Question: I want to match a product number (column 1) and a year (column 2) for Country A with the same product and year for Country B to be able to subtract the corresponding trade numbers (column 3 minus column 6) for the countries in that year and in that product. When no counterpart is found I want that post to be thrown out.
In the example in the link below I have manually done this until row 22 (except subtracting the trade figures). The row below (23) for instance says that product 030420 was traded in 1995 at value 2.823, but no trade in that product in that year is recorded in country B, so that post I want deleted. Correspondingly, in Country B, trade of product 030420 is recorded in 1994, but there is no counterpart in country A, so that post also should be deleted.
Even though the data in the example below is shown in excel (I tried to solve this in excel but it got tricky) I now have the data stored in a matrix in Matlab and want to write a code for it, but I'm quite new to Matlab/coding. In words it might be something like:
- - -
And then of course repeat the procedure for the rest of the sample.
Example:

If anyone feels like reading this shorter essay and have any suggestions it'd be much appreciated.
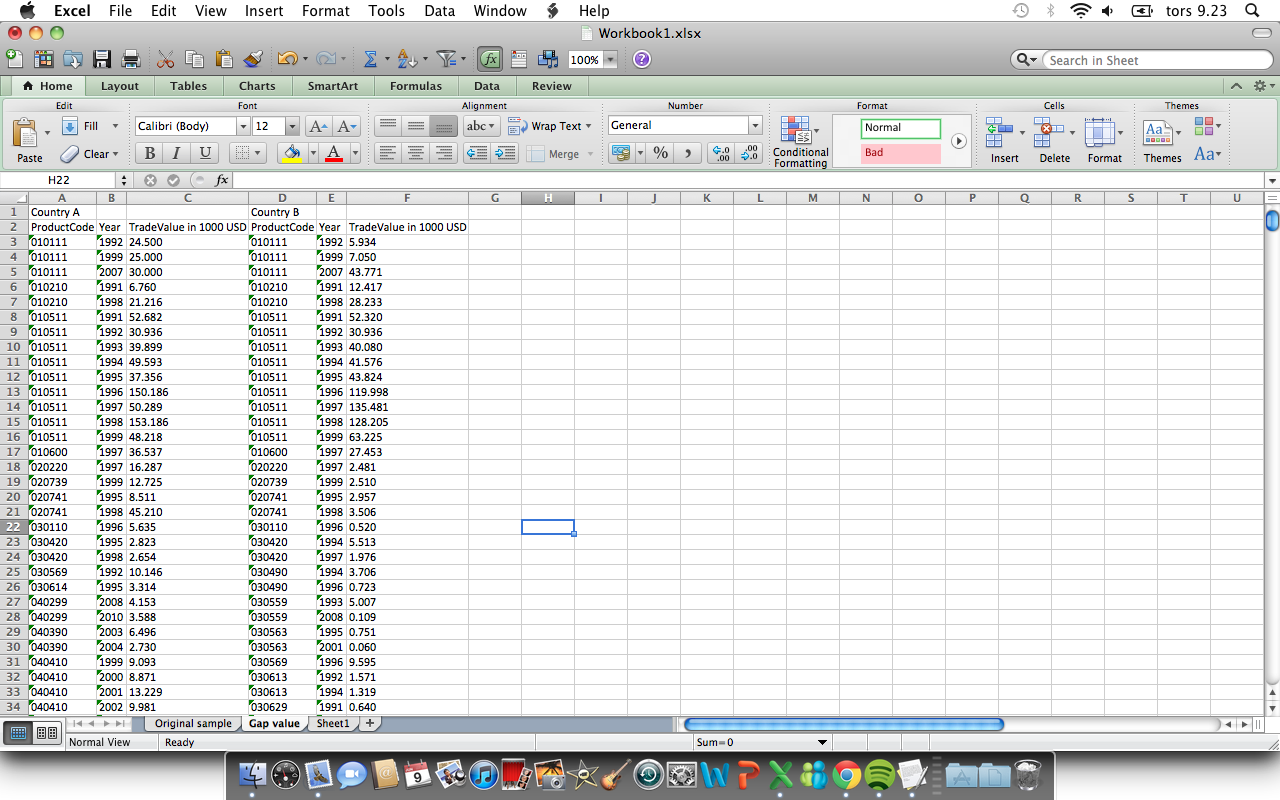
Answer: In this solution, I will be using <URL> from the Statistics Toolbox.
Consider the following two sample CSV files (similar to your Excel file, but I divided the two countries into separate files):
### countryA.csv
'''
ProductCode,Year,TradeValue
011111,1992,5.934
011111,1999,7.05
022222,2002,5.2
033333,2005,16.6
033333,2006,55
'''
### countryB.csv
'''
ProductCode,Year,TradeValue
011111,1992,24.5
011111,1999,25
033333,2005,33.11
033333,2006,44.92
044444,2010,10.8
'''
The code below reads the two datasets, and performs an inner <URL> as row keys, then we compute the difference of the two trade values for matching rows:
'''
%# read datasets (note we are reading ProductCode/Year as strings to preserve leading zeros)
dA = dataset('File','countryA.csv', 'Delimiter',',', 'Format','%s %s %f','ReadVarNames',true);
dB = dataset('File','countryB.csv', 'Delimiter',',', 'Format','%s %s %f','ReadVarNames',true);
%# inner join (keep only rows that exist in both datasets)
ds = join(dA, dB, 'keys',{'ProductCode' 'Year'}, 'type','inner', 'MergeKeys',true);
%# add a new variable for the difference
dsTradeDiff = dataset(ds.TradeValue_left - ds.TradeValue_right, 'VarNames','TradeDifference');
ds = cat(2, ds, dsTradeDiff);
'''
The resulting dataset:
'''
ds =
ProductCode Year TradeValue_left TradeValue_right TradeDifference
'011111' '1992' 5.934 24.5 -18.566
'011111' '1999' 7.05 25 -17.95
'033333' '2005' 16.6 33.11 -16.51
'033333' '2006' 55 44.92 10.08
'''
---
This is an alternative way to achieve the same as above, using only basic built-in MATLAB functions:
'''
%# read countryA
fid = fopen('countryA.csv','rt');
C = textscan(fid, '%s %s %f', 'Delimiter',',', 'HeaderLines',1);
fclose(fid);
[prodCodeA yearA tradeValA] = deal(C{:});
%# read countryB
fid = fopen('countryB.csv','rt');
C = textscan(fid, '%s %s %f', 'Delimiter',',', 'HeaderLines',1);
fclose(fid);
[prodCodeB yearB tradeValB] = deal(C{:});
%# build rows merged-keys
keysA = strcat(prodCodeA,yearA);
keysB = strcat(prodCodeB,yearB);
%# match rows
[idx1 loc1] = ismember(keysA,keysB);
[idx2 loc2] = ismember(keysB,keysA);
%# compute result for intersection of rows
tradeDiff = tradeValA(loc2(idx2)) - tradeValB(loc1(idx1))
'''
with the same result:
'''
tradeDiff =
-18.566
-17.95
-16.51
10.08
'''